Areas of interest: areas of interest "China Life Insurance Co., Ltd."
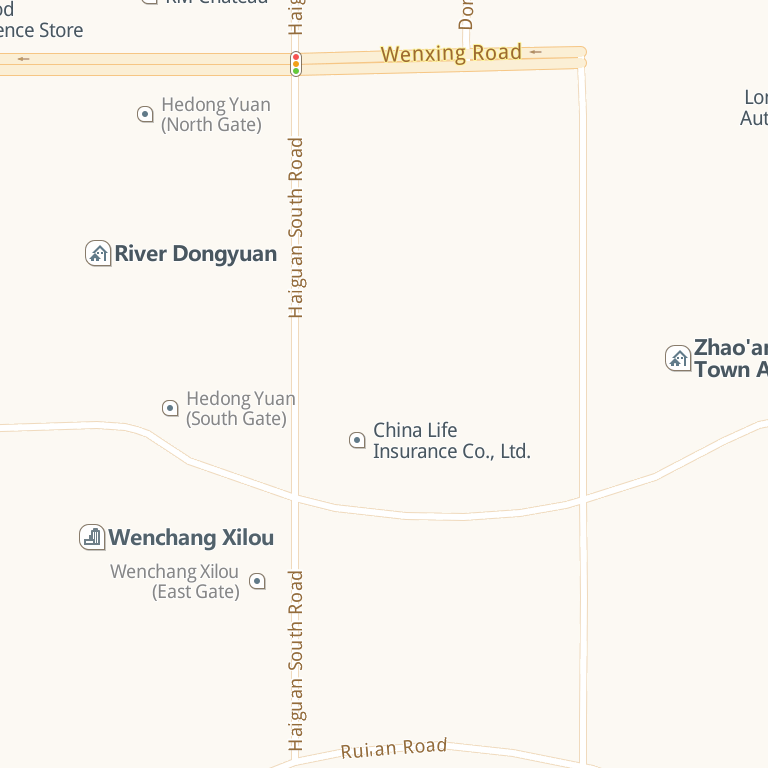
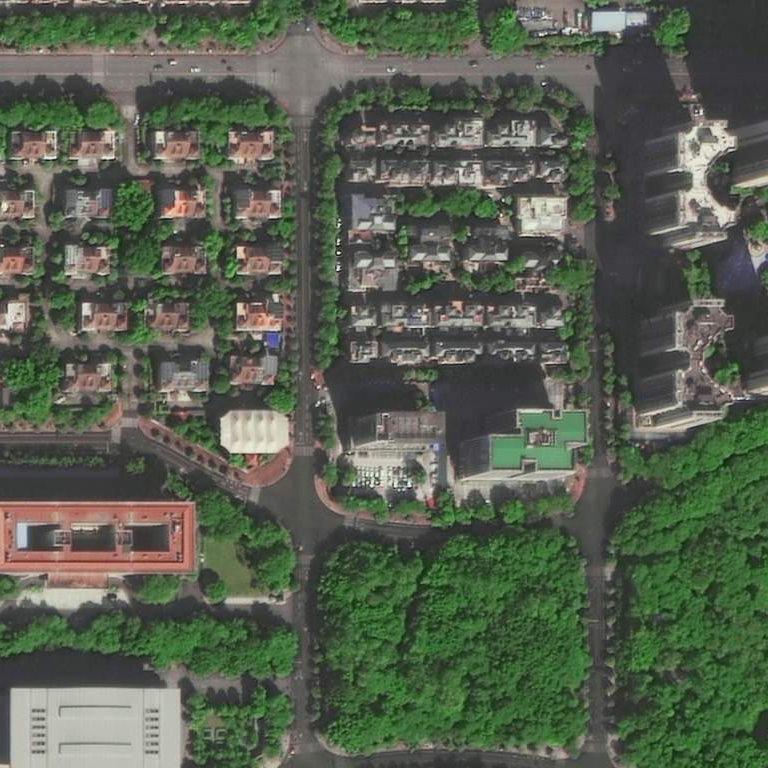